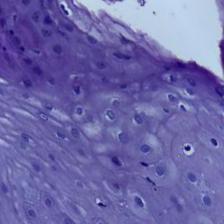
Diagnosis: Normal